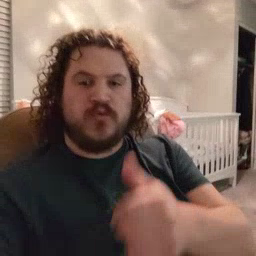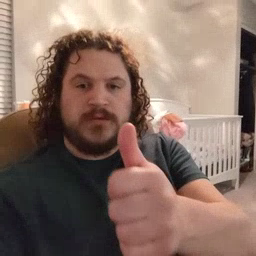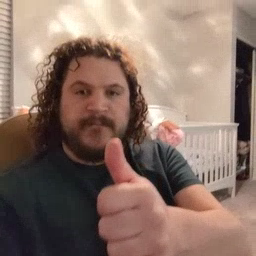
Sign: yourself